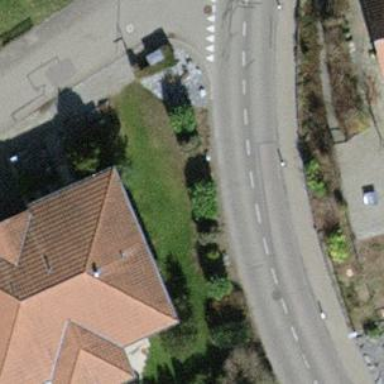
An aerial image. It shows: Residential road with asphalt surface. Sidewalk is present on the left side.